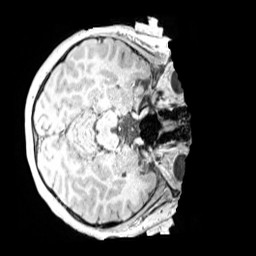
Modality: MP2RAGE
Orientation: axial
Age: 11
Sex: female
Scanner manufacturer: siemens
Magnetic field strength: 3 T
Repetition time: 4 s
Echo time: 0.00299 s